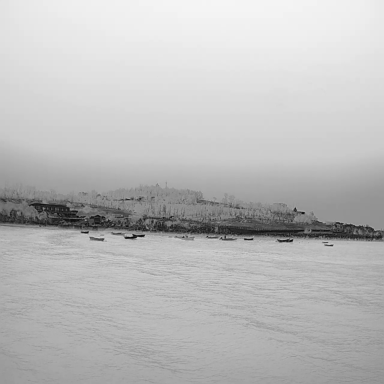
There are 12 bulk_carriers in the infrared image.